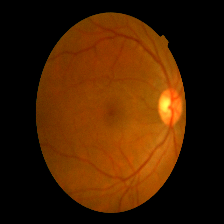
Diabetic retinopathy grade: Mild